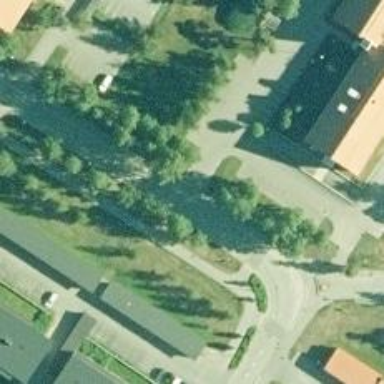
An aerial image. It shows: Asphalt cycleway.